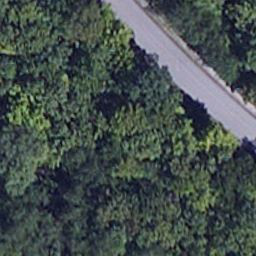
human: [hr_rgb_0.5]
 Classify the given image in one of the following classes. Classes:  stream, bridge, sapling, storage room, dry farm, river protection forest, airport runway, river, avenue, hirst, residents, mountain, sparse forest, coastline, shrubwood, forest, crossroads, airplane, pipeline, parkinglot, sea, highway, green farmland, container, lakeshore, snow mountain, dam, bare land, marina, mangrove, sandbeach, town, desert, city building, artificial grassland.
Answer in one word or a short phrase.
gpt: avenue